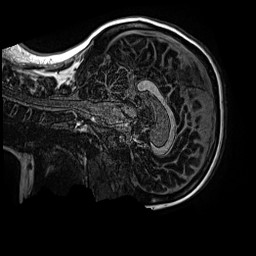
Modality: MP2RAGE
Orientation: sagittal
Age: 12
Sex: female
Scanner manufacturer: siemens
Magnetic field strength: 3 T
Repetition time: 4 s
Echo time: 0.00299 s